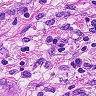
Metastatic tissue present: yes